Question: How can I close this navigation menu on Eclipse?

Please help me. It is annoying and bad for my OCD.
Thanks
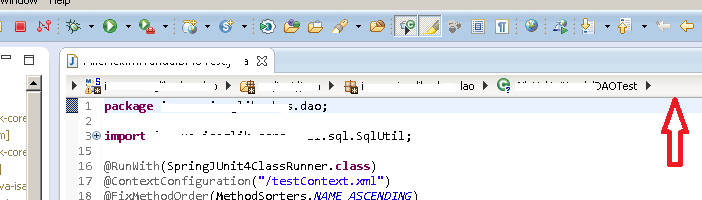
Answer: Click the 'Toggle Breadcrumb' button in the toolbar. It's the one in the middle which is currently active.